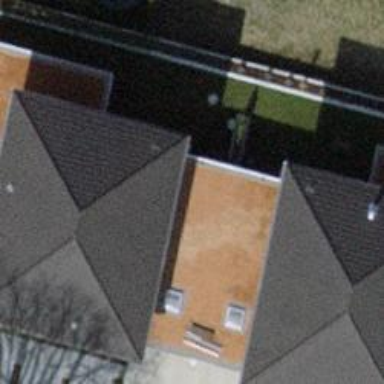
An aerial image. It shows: Semidetached house with pyramidal roof.